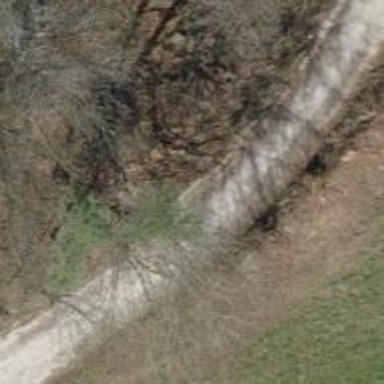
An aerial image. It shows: Pebblestone track with grade2 quality.